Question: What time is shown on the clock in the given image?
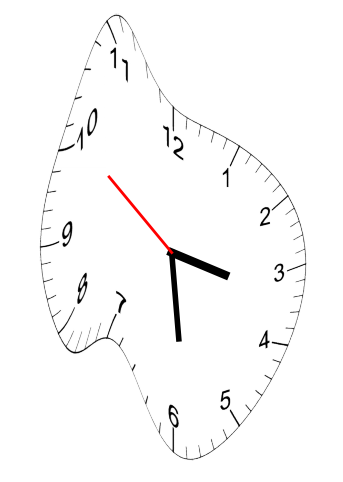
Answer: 03:28:51